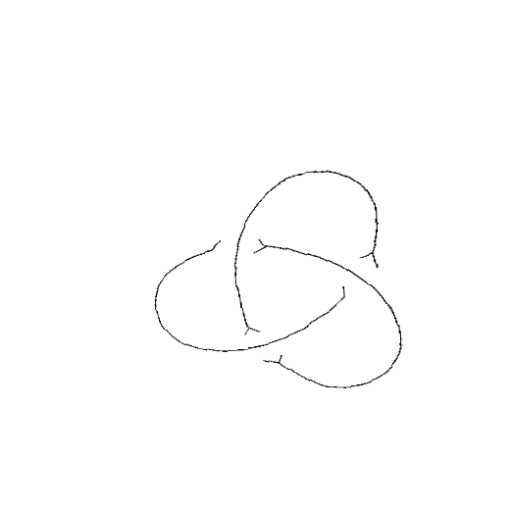
Crossing number: 3